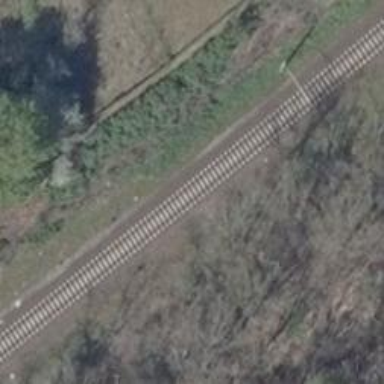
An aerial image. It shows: Railway signal.